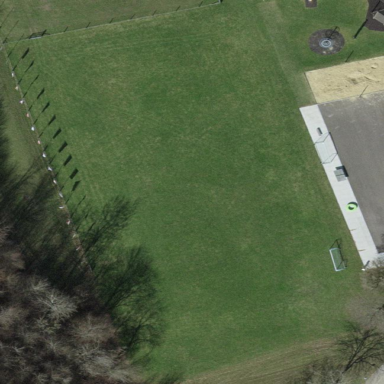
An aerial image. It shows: Soccer pitch for outdoor sports and leisure activities.